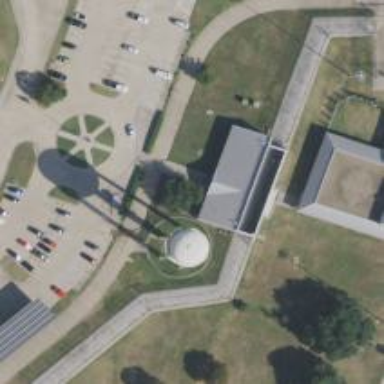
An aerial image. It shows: Water tower that is man-made.